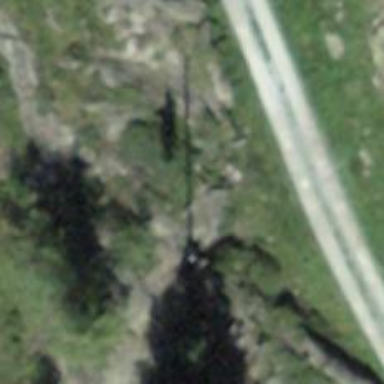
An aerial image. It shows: Power pole.